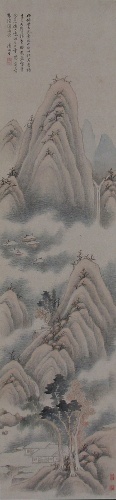
Title: 清    湯貽汾    山水圖    軸|Landscape
Artist: Tang Yifen
Artist bio: Chinese, 1778–1853
Date: dated 1845
Object type: Hanging scroll
Classification: Paintings
Medium: Hanging scroll; ink on paper
Culture: China
Period: Qing dynasty (1644–1911)
Dimensions: Image: 46 x 10 3/4 in. (116.8 x 27.3 cm)
Overall with mounting: 97 1/2 x 17 1/2 in. (247.7 x 44.5 cm)
Overall with knobs: 97 1/2 x 20 1/8 in. (247.7 x 51.1 cm)
Department: Asian Art
Credit line: John Stewart Kennedy Fund, 1913
Accession year: 1913
Repository: Metropolitan Museum of Art, New York, NY
Tags: Mountains|Landscapes